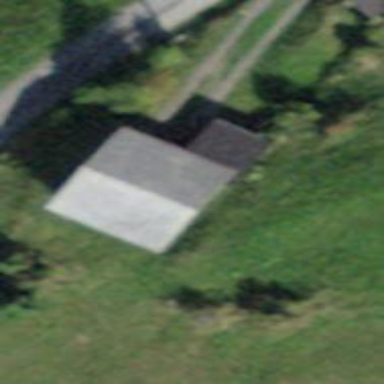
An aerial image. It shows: Shed.